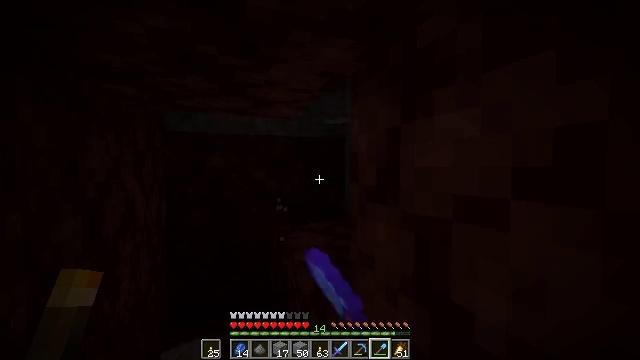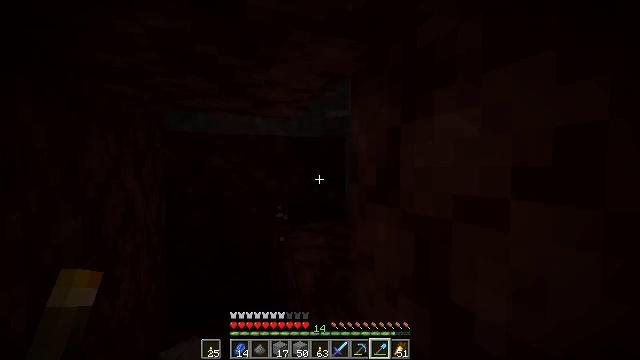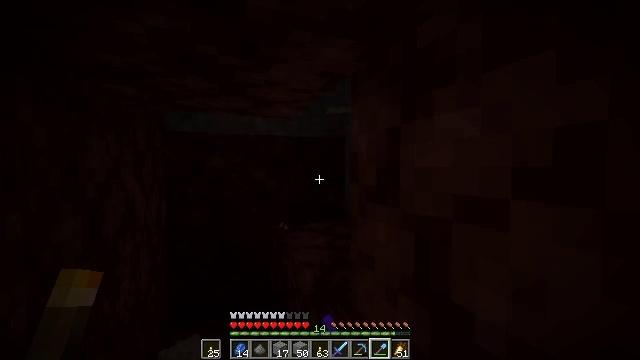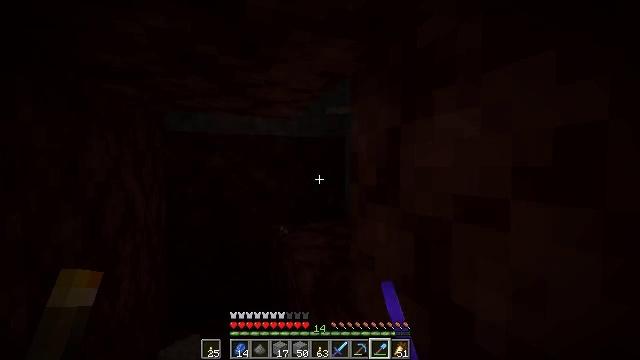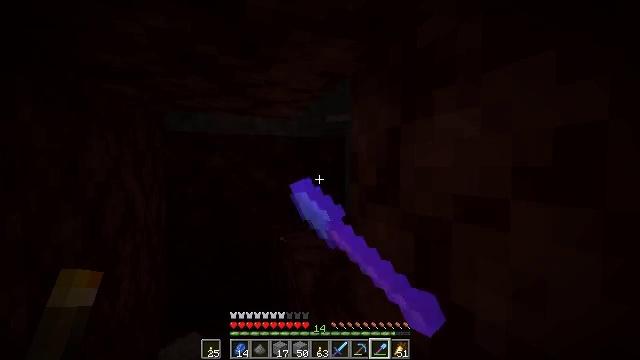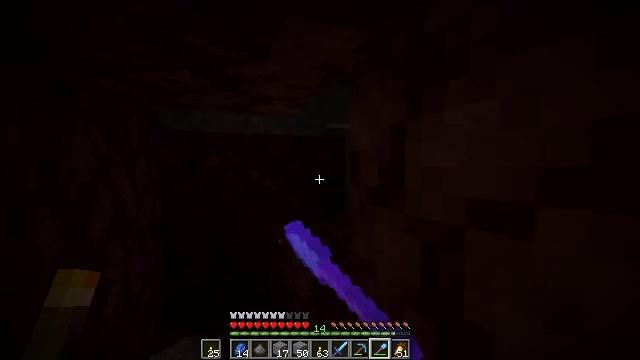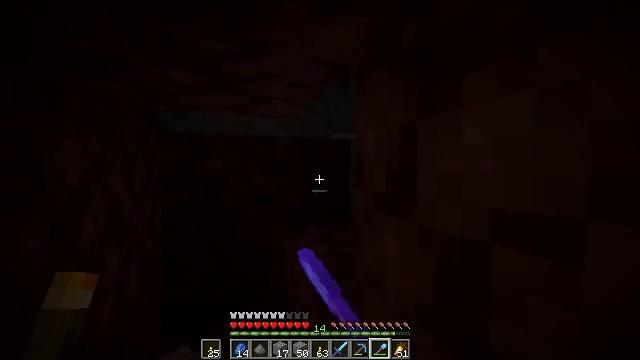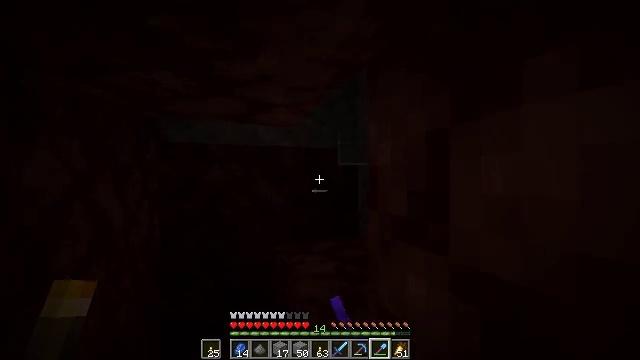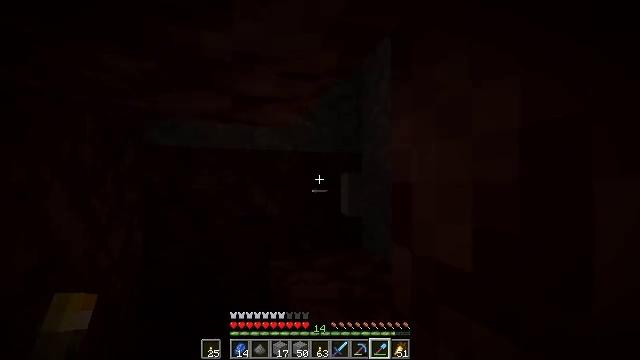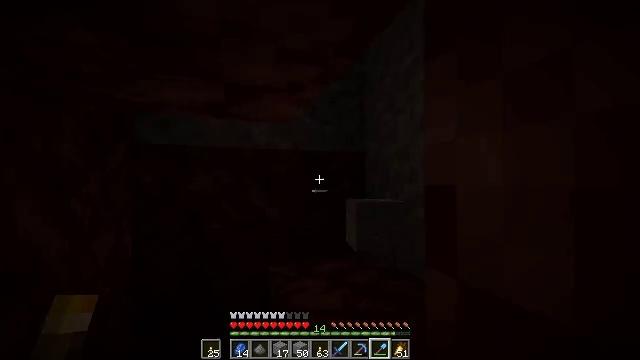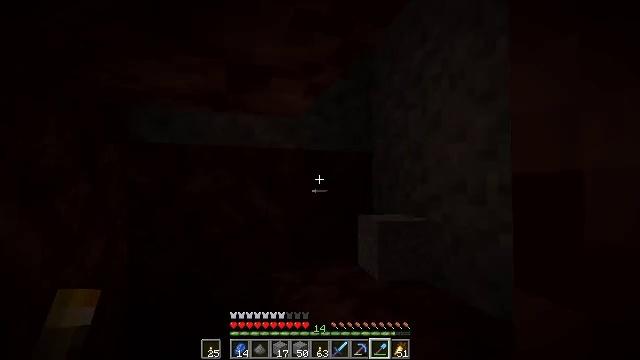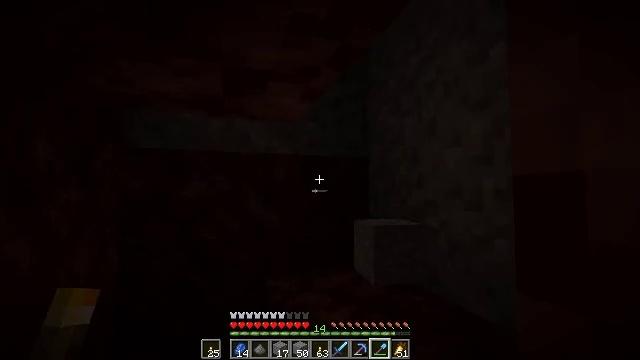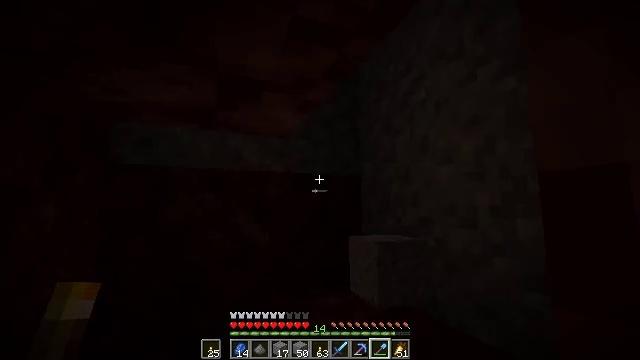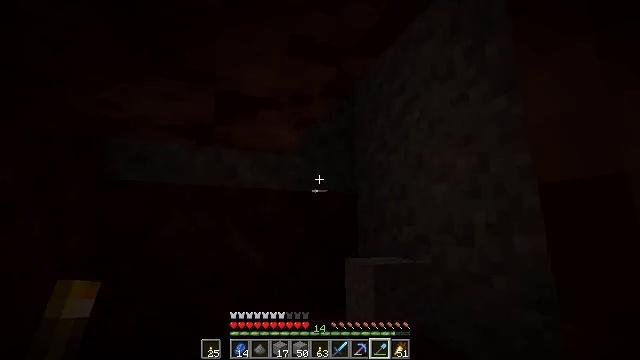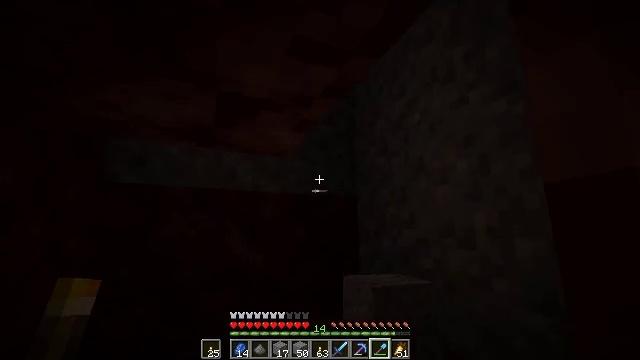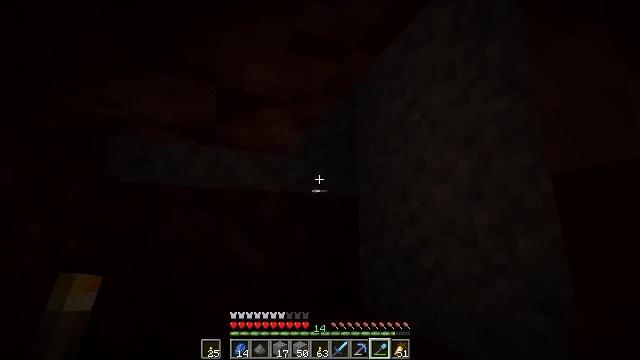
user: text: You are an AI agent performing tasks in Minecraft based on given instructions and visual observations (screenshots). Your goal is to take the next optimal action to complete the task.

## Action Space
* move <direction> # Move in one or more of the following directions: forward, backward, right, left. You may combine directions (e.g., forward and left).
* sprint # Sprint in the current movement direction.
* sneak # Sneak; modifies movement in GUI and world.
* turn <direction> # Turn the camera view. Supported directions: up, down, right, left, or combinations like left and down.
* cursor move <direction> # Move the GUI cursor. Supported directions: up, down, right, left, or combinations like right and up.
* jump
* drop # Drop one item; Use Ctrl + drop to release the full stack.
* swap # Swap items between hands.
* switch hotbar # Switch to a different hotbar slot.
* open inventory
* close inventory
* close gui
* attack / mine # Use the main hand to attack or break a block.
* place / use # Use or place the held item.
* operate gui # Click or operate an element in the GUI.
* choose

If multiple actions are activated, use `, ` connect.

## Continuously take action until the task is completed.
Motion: motion action
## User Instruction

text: Collect gravel for your inventory.
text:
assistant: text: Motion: attack / mine
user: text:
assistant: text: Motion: attack / mine
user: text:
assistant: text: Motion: attack / mine
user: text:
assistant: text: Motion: attack / mine
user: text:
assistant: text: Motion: move forward, attack / mine
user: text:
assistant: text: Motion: move forward
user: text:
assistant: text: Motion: move forward, turn left and up
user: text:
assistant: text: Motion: move forward
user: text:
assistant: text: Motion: no_op
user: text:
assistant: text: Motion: no_op
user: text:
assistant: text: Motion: turn up
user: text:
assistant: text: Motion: turn right and up
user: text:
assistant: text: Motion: turn right and up
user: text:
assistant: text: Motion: no_op
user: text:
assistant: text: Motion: no_op
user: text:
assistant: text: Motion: attack / mine
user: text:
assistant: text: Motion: attack / mine
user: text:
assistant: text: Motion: attack / mine
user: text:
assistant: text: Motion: attack / mine
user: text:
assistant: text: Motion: attack / mine
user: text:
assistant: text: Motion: attack / mine
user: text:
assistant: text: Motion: attack / mine
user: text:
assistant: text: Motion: turn left, attack / mine
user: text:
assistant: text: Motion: turn left, attack / mine
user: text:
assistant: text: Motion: turn left, attack / mine
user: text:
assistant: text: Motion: turn left, attack / mine
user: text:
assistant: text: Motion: turn left, attack / mine
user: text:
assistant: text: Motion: attack / mine
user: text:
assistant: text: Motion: attack / mine
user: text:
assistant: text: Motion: attack / mine